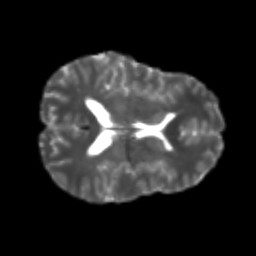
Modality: T2w
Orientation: axial
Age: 22
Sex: female
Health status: healthy
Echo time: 0.074 s